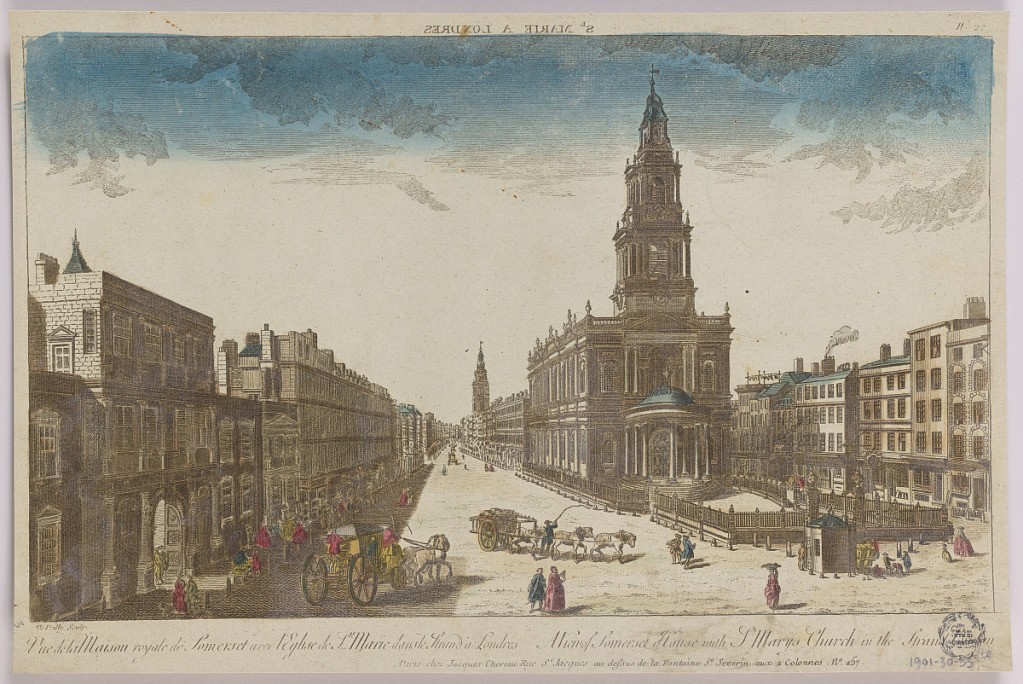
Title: Peep-show, Vue de la Maison Royale de Somerset Avec l'Eglise de St. Marie Dans le Strand à Londres (A View of Somserset House with St. Mary's Church in the Strand London)
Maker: Nicolas-Jean-Baptiste Poilly, de, French, 1707 – 1780
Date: ca. 1750
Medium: Engraving in ink with washes of watercolor on paper, mounted on scrapbook page
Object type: Print
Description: Peep-show print